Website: walmart
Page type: payment
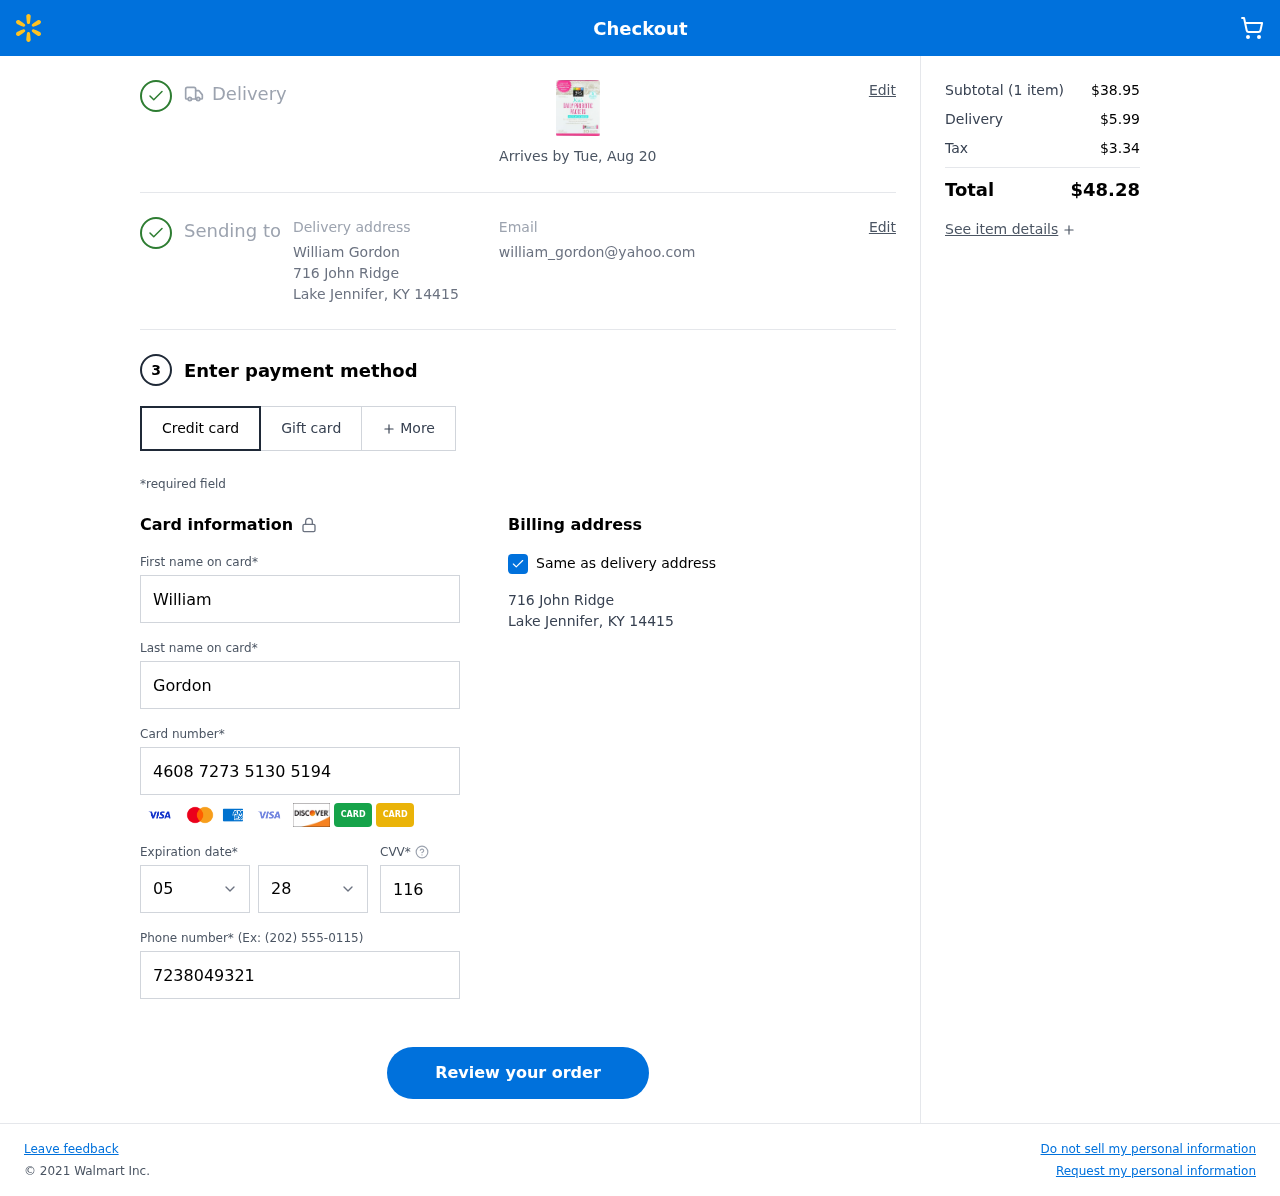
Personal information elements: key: PII_CARD_CVV
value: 116
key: PII_CARD_EXPIRY_MONTH
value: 05
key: PII_CARD_EXPIRY_YEAR
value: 28
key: PII_CARD_NUMBER
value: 4608 7273 5130 5194
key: PII_CITY
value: Lake Jennifer
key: PII_EMAIL
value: william_gordon@yahoo.com
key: PII_FIRSTNAME
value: William
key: PII_FULLNAME
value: William Gordon
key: PII_LASTNAME
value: Gordon
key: PII_PHONE
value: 7238049321
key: PII_POSTCODE
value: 14415
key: PII_STATE_ABBR
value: KY
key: PII_STREET
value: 716 John Ridge
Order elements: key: ORDER_DELIVERY_DATE
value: Arrives by Tue, Aug 20
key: ORDER_NUM_ITEMS
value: (1 item)
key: ORDER_SUBTOTAL
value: $38.95
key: ORDER_SHIPPING_COST
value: $5.99
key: ORDER_TAX
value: $3.34
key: ORDER_TOTAL
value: $48.28